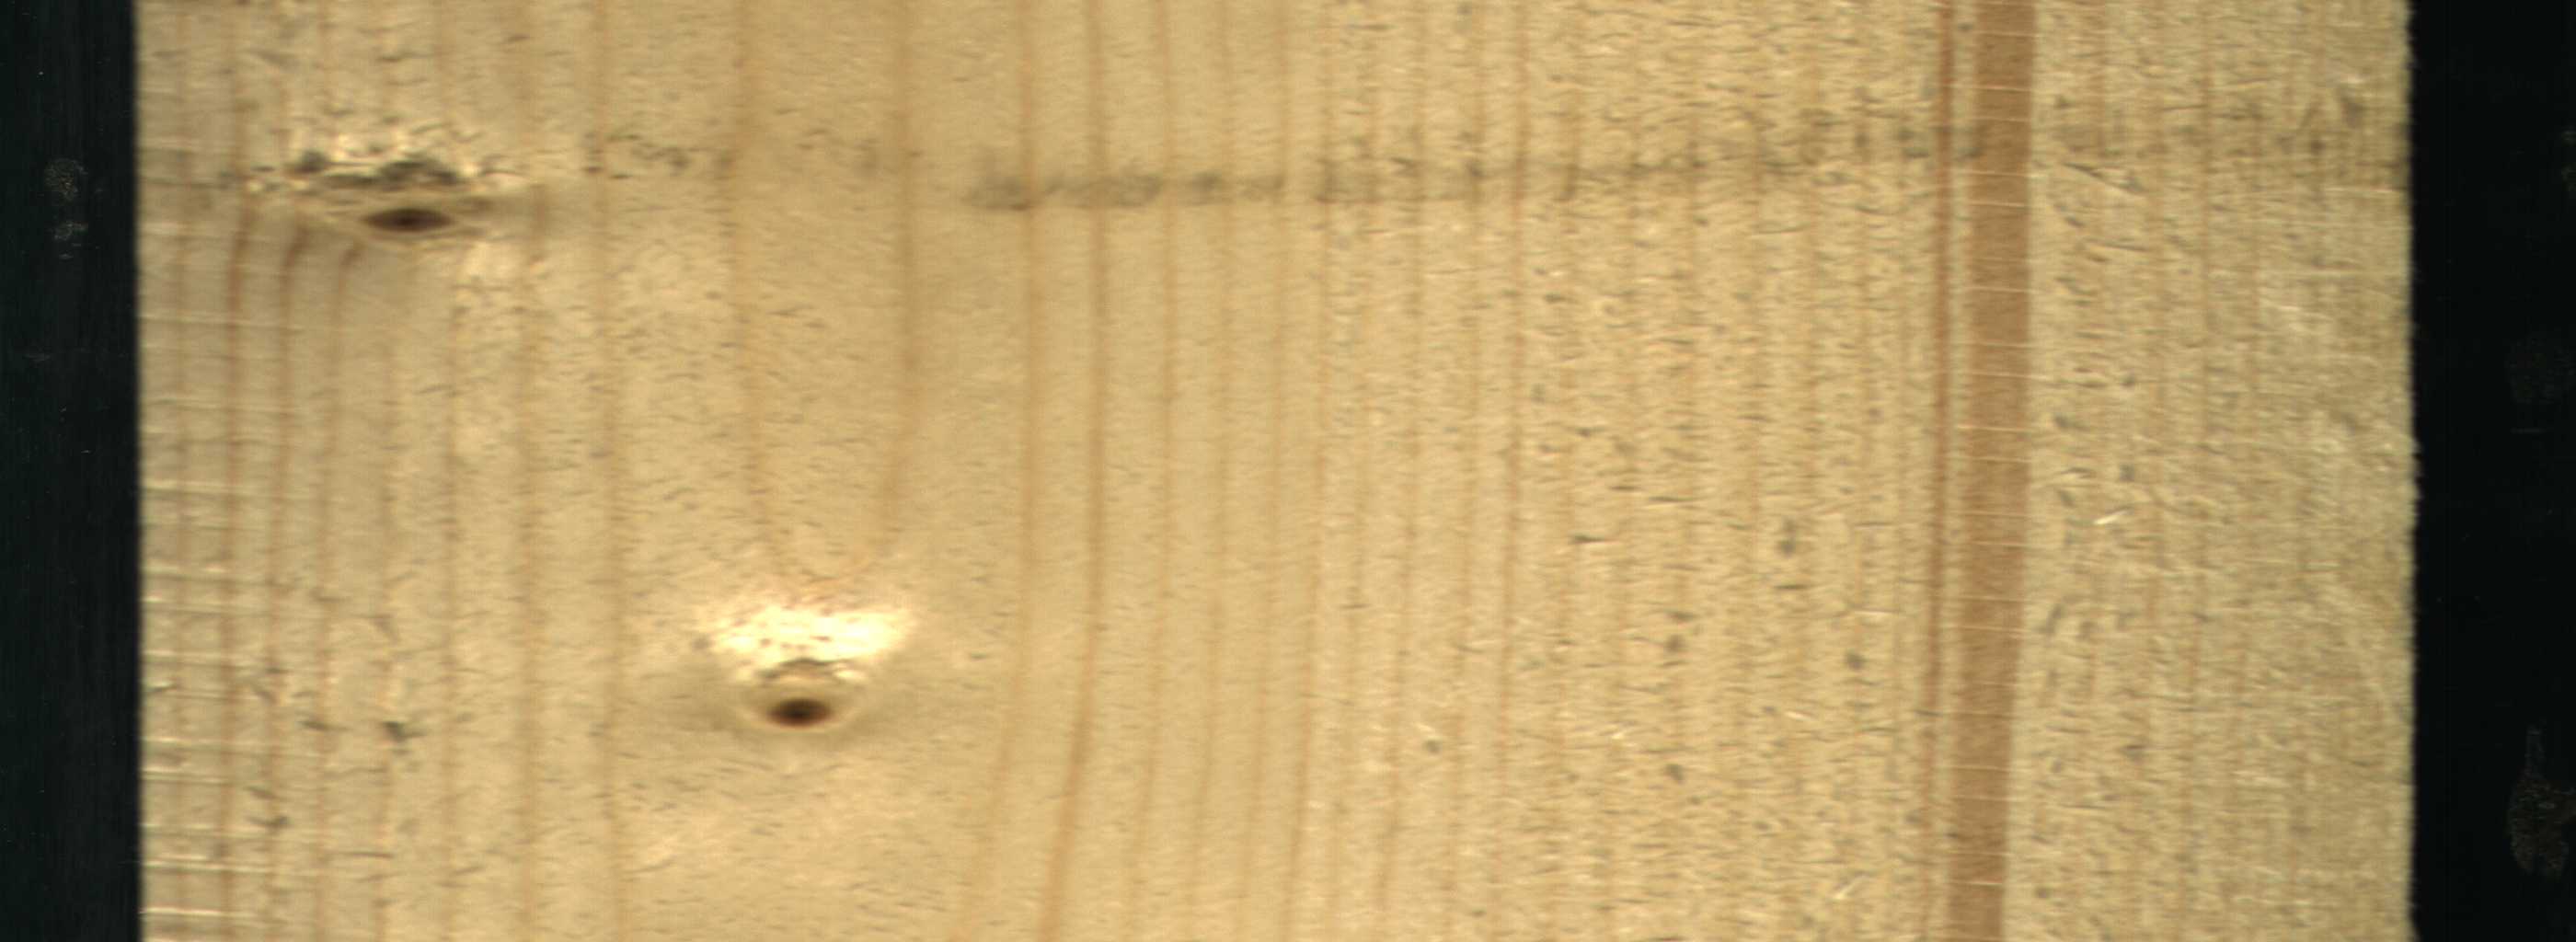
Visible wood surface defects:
Quartzity
Dead_Knot
Dead_Knot